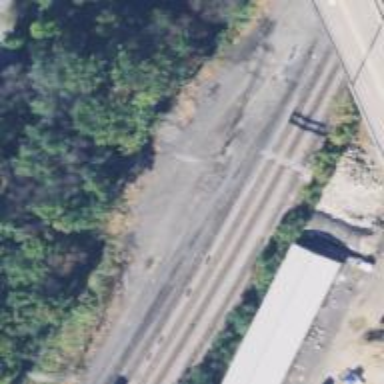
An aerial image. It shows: Railway siding for service.